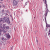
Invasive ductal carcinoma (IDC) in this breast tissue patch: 0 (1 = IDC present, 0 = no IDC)